Question: I've had a busy day, so I might not be grasping the answer myself.
So, apologies if the answer is sitting right in front of me.
Basically I am trying to form a query page of data sorted by date in the following structure:

What I am having a hard time with is to determine how to query it.
'''
query = SELECT * FROM table ORDER BY date ASC; {
echo Month
query = SELECT * FROM table WHERE month = Month ORDER BY date ASC; {
}
}
'''
Is the above structure the most efficient away to return the desired results in the image provided?
I'm open to any suggestions.
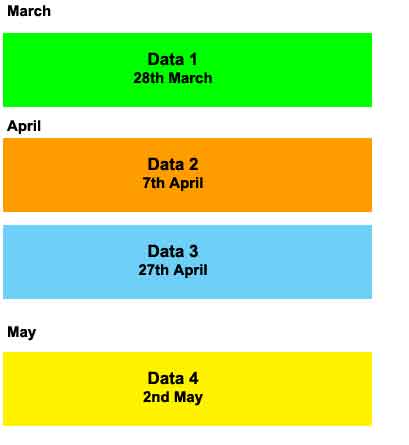
Answer: Don't get complicated. Things are this simple.
To group result by months:
'''
GROUP BY MONTH('date')
'''
To group result by date:
'''
GROUP BY DATE('date')
'''
-where 'date' is the date column name.
Just palce it properly inside loops to get your problem solved.